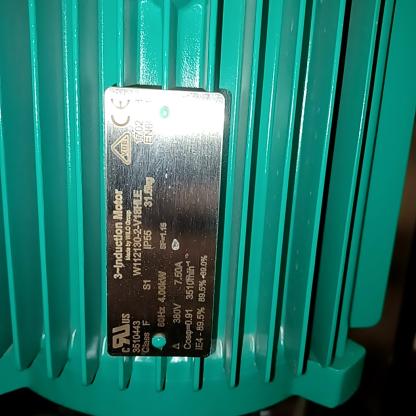
Klasa: tabliczka-znamionowa